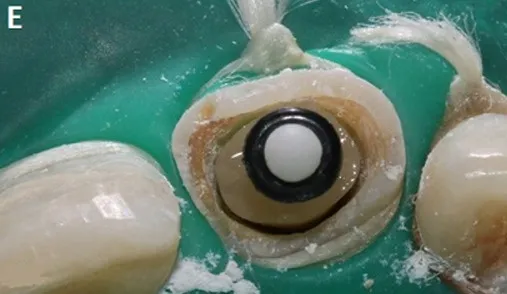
Checking the fit and adaptation of the customized fiber post.
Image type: medical_photograph (other_medical_photograph)